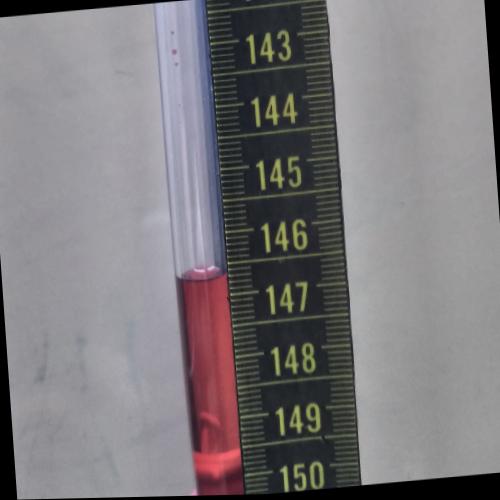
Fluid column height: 146.7 cm